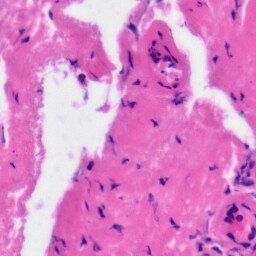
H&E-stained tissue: Tonsil